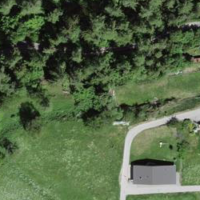
EUNIS habitat code: 44
Species observed at this site:
Impatiens parviflora